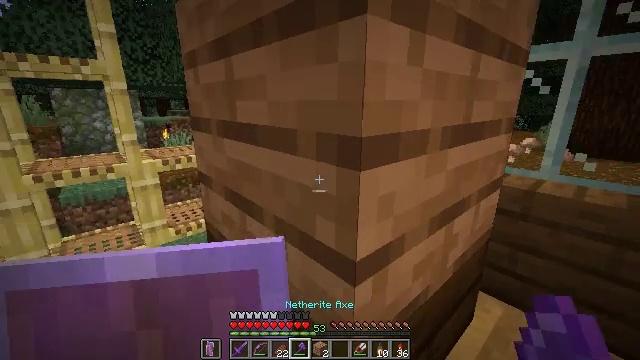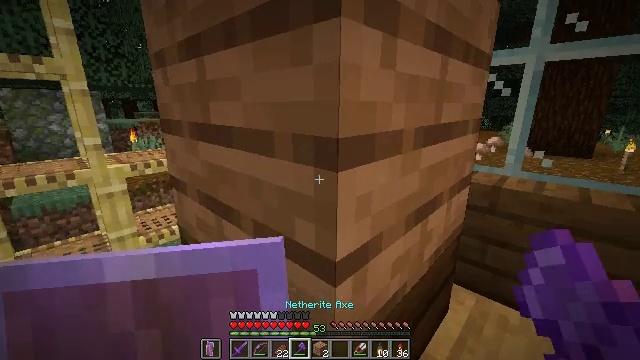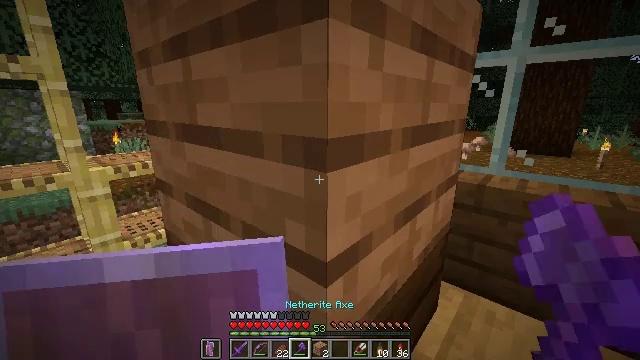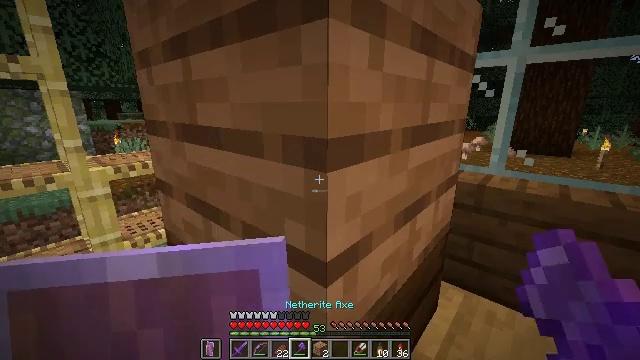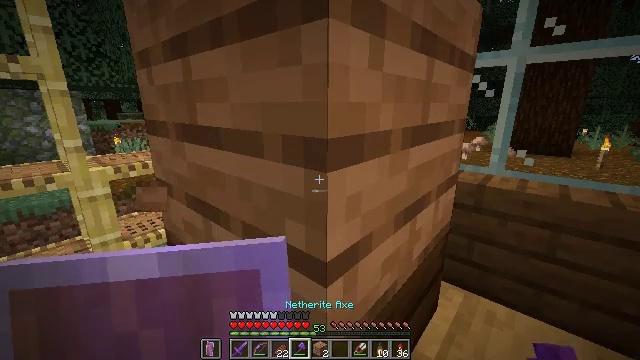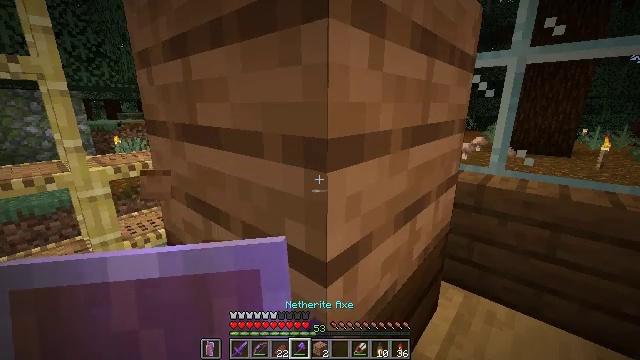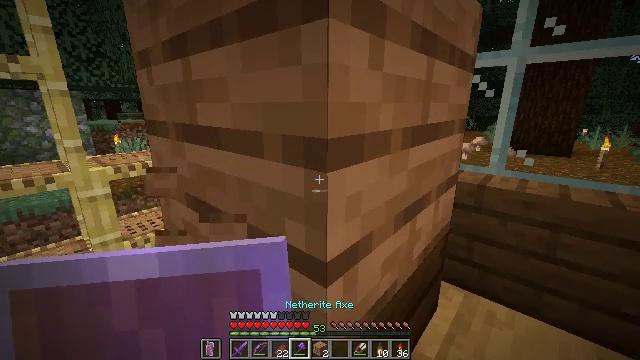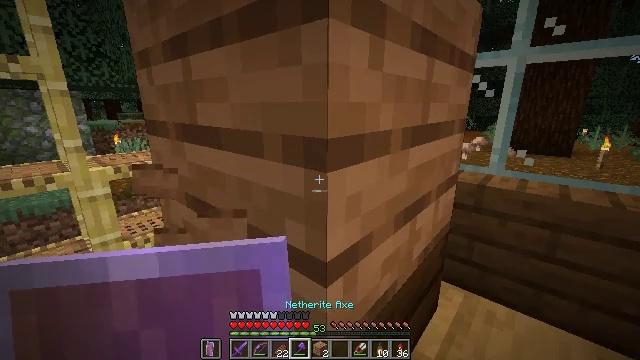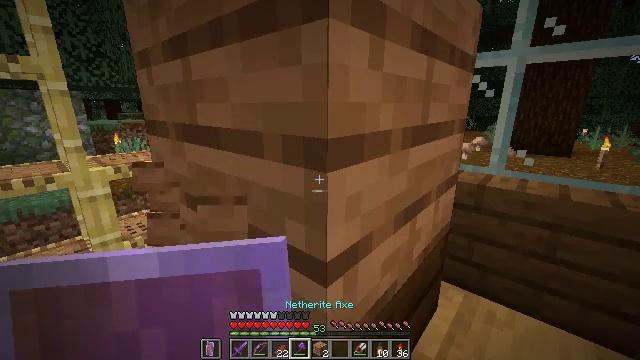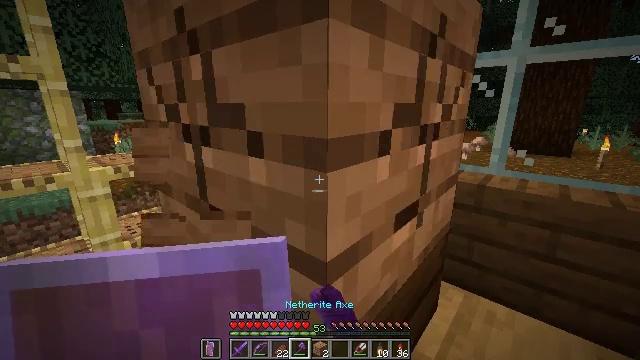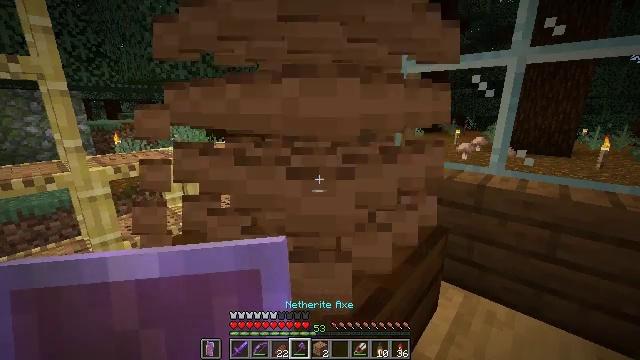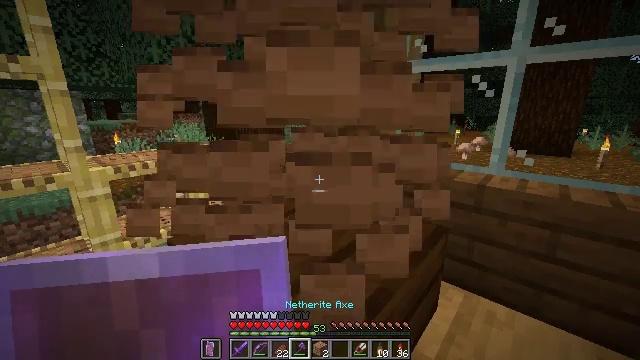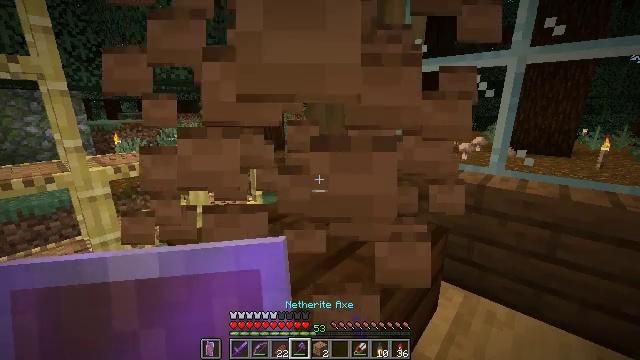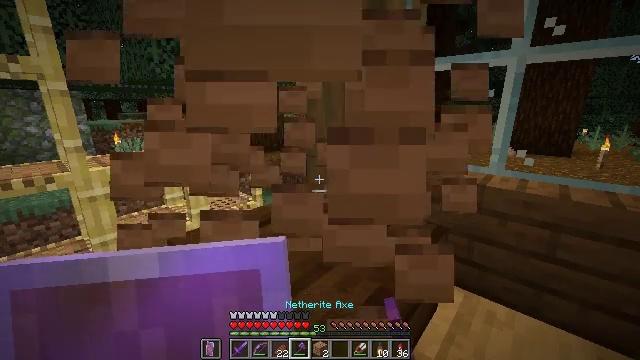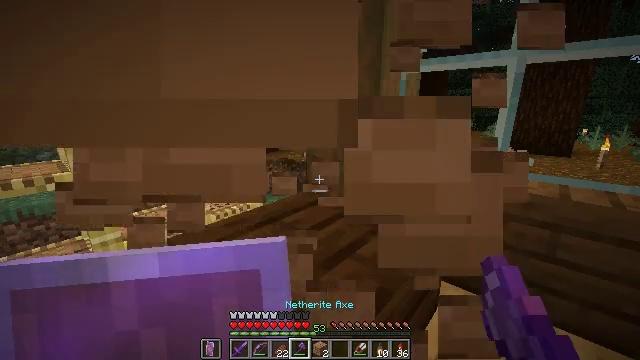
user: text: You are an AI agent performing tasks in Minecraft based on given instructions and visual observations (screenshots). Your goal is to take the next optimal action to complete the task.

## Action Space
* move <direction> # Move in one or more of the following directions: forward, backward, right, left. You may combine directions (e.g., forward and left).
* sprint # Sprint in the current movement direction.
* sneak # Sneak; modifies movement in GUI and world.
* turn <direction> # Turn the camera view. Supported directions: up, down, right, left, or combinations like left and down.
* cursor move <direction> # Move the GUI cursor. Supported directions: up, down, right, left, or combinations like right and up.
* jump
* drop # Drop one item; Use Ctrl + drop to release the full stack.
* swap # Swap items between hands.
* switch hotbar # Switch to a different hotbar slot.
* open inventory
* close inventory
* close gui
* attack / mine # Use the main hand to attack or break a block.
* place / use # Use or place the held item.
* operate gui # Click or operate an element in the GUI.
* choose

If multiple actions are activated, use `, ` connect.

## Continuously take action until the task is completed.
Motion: motion action
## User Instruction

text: Attack the jungle planks to collect them.
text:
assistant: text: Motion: turn right
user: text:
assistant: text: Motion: turn right
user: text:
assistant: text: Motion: no_op
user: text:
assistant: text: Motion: attack / mine
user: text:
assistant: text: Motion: attack / mine
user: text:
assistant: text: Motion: attack / mine
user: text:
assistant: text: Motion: attack / mine
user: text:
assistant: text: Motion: attack / mine
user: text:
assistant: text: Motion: attack / mine
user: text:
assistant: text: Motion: attack / mine
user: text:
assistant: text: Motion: no_op
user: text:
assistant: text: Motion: no_op
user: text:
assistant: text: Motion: no_op
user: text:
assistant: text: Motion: no_op
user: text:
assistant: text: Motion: no_op